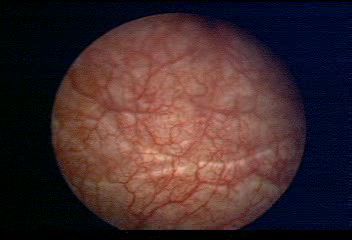
Modality: WLC
Class: Normal mucosa
Bladder cancer association: No